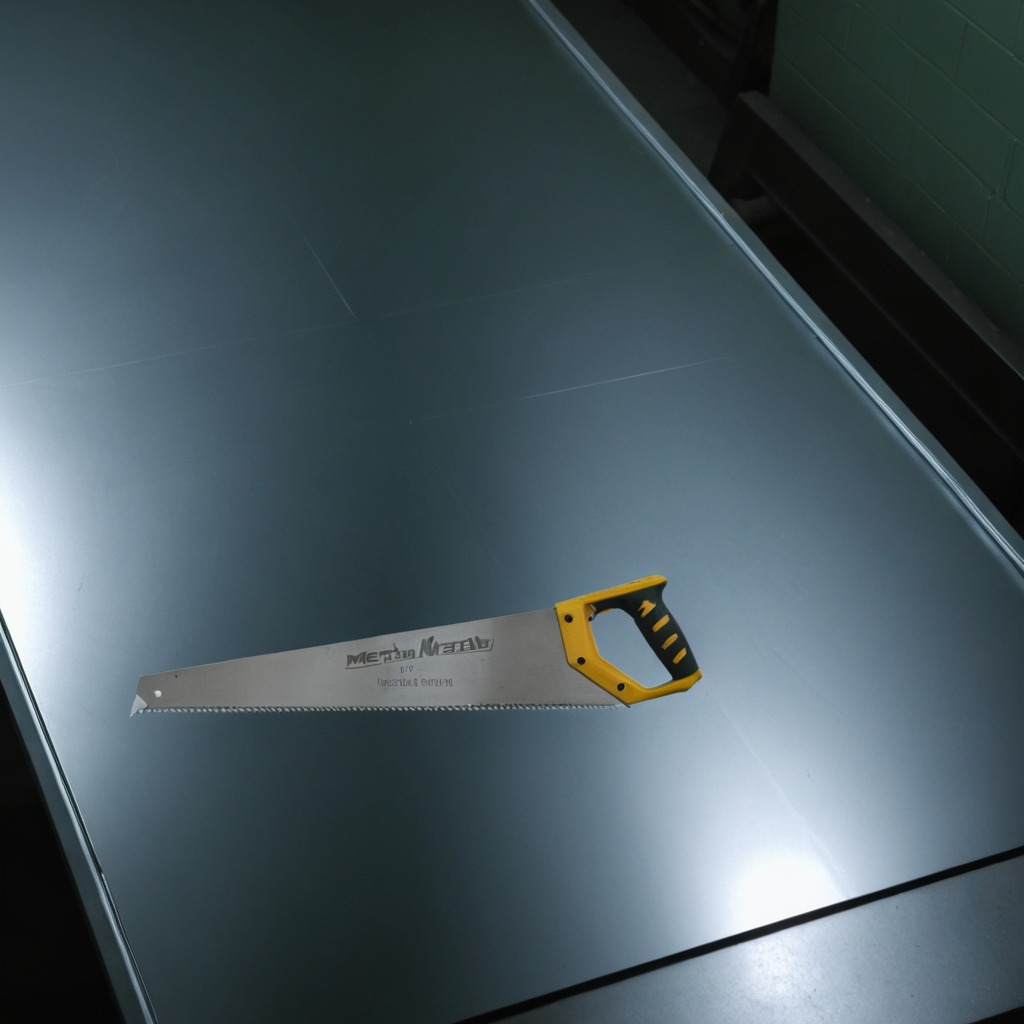
A handheld metal saw is lying on a clean empty table in a railway signal maintenance room lit by harsh overhead fluorescents photorealistic surface textures crisp shadows high dynamic range